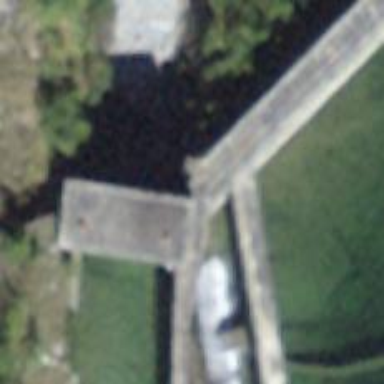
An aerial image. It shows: Dam along waterway.